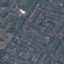
Land use / land cover: Residential